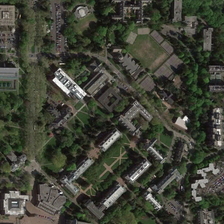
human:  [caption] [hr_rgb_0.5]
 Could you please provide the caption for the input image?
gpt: some buildings and many green trees are in a school .

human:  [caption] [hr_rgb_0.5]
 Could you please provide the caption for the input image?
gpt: some buildings and many green trees are in a school .

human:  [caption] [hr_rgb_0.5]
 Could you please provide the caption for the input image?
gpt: surrounded by dark green trees is a tall building .

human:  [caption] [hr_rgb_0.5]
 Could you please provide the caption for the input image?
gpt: northwest of the school to a large forest, the south has several wetlands and teaching buildings .

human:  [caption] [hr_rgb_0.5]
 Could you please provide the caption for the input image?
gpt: surrounded by dark green trees is a tall building .